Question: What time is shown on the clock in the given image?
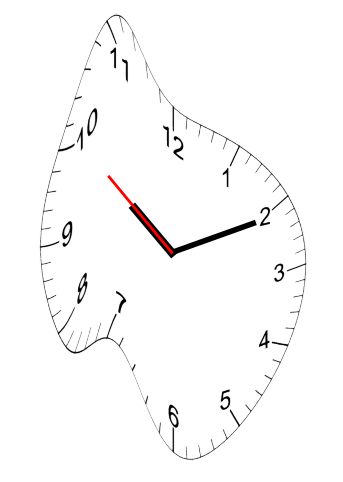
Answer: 10:10:51